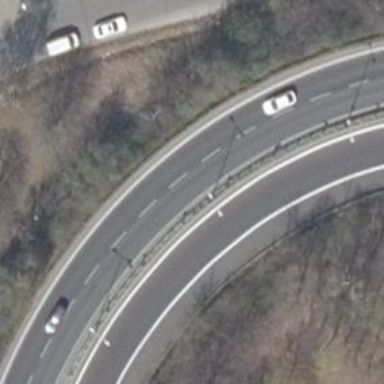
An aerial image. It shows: Motorway link.